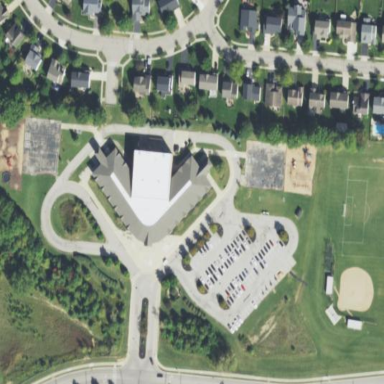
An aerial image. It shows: School building.